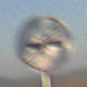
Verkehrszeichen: EndeUeberholverbot
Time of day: SunriseSunset
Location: Outdoor (Nature)
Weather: Clear
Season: NotSpecified
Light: Natural